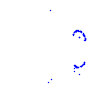
Particle: kaon